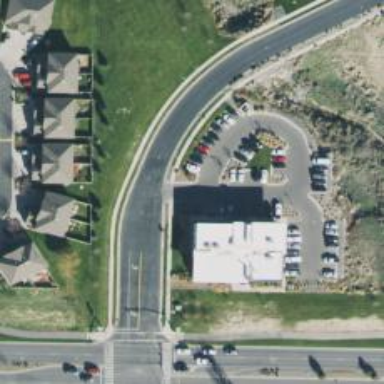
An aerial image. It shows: Healthcare clinic.